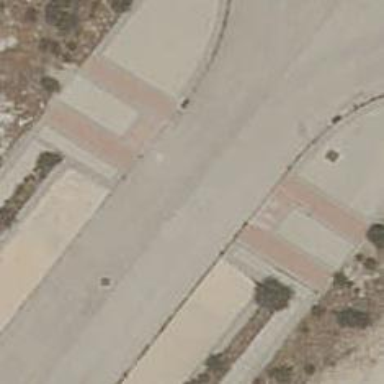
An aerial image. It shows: Uncontrolled zebra crossing on the road.